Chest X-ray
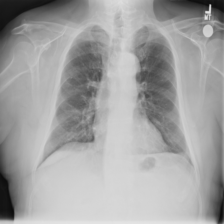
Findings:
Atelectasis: negative
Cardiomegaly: negative
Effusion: negative
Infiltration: negative
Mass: negative
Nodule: negative
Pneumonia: negative
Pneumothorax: negative
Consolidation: negative
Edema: negative
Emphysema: negative
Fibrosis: negative
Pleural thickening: negative
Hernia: negative